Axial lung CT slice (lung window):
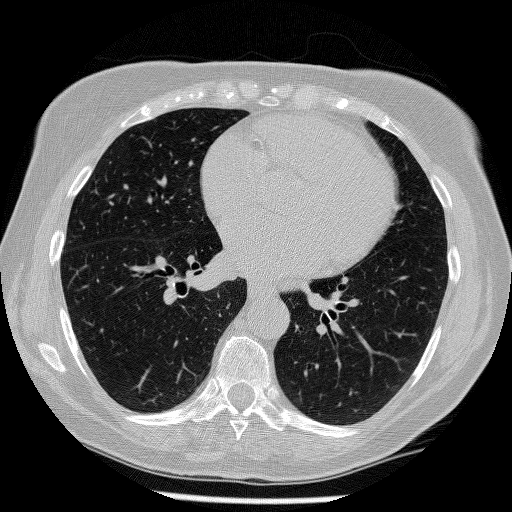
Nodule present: no